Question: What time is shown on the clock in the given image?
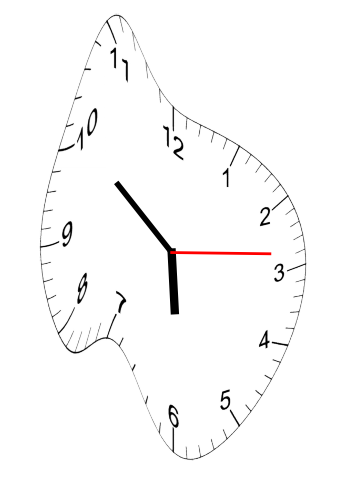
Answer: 05:51:14